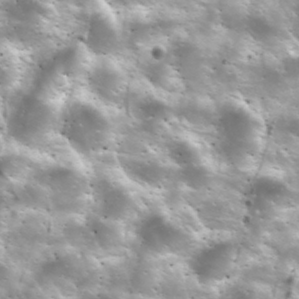
Label: non_frost